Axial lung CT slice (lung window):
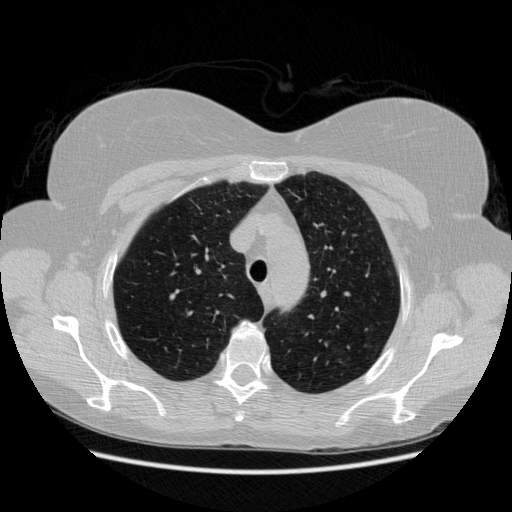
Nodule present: no